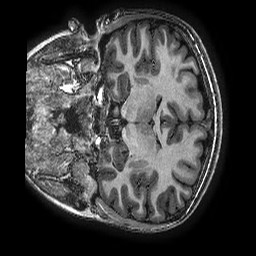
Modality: T1w
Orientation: coronal
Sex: female
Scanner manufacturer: ge
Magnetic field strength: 3 T
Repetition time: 0.007644 s
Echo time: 0.003468 s